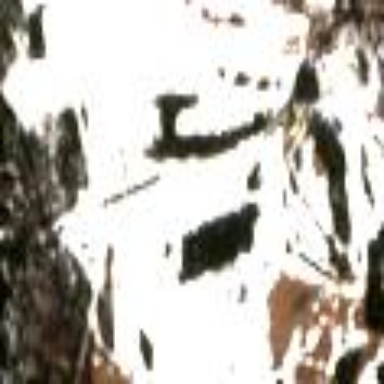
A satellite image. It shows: Area designated for winter sports.